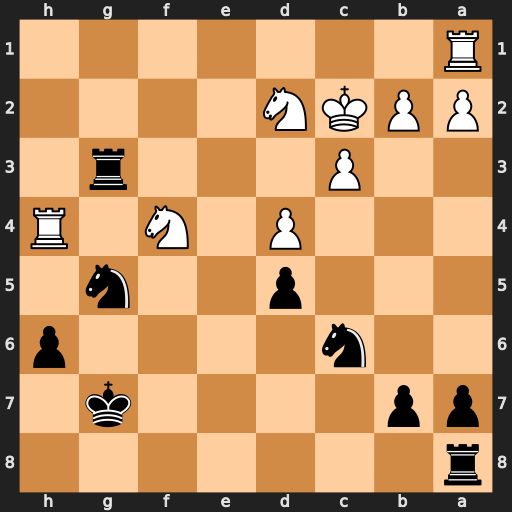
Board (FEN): r7/pp4k1/2n4p/3p2n1/3P1N1R/2P3r1/PPKN4/R7
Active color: b
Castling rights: -
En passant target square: -
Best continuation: Nxd4+ cxd4 Rc8+ Kd1 Rg1+